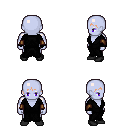
a pixel art fantasy rpg character, male body template, dark elf, purple skin, gray robe, white pants, plain hairstyle, cloth bracers, black shoes, four views (front, back, left, right), 2x2 character sprite sheet, small pixel art, hard edges, no anti-aliasing